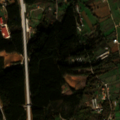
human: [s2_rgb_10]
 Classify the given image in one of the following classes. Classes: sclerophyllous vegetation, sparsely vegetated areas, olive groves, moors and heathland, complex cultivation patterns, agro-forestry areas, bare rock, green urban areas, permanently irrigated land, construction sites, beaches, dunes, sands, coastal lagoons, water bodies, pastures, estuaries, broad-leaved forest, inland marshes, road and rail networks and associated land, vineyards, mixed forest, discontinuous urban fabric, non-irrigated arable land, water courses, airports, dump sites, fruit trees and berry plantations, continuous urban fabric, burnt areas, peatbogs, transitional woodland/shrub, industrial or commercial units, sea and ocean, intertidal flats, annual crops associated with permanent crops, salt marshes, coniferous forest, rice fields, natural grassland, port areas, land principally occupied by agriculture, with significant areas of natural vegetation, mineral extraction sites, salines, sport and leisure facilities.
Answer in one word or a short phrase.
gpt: complex cultivation patterns, mixed forest